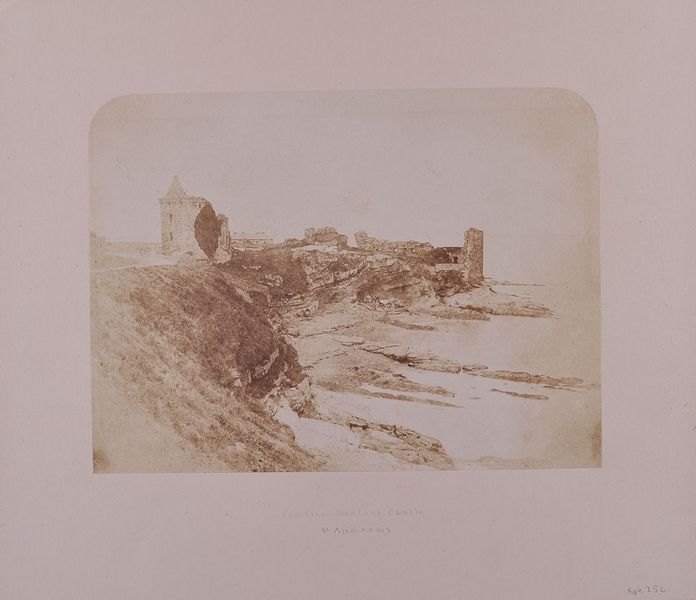
Titel: 'Cardinal Bealons Castle', St. Andrews
Künstler: David Octavius Hill
Standort: Hamburg
Institution: Museum für Kunst und Gewerbe Hamburg
Schlagwörter: meer, stadt, ort, dorf, foto, fotografie, photographie, stadtansicht, ruinen, photo, karton, castle, mer, sea, lichtbild, landschaftsphotographie, landschaftsfotografie, historische, st, bildwerke, angewandte und bildende kunst, hessische systematik, ruinenbild, schwarzweißpositivverfahren, silbersalzverfahren, schwarzweißfotografie, gebäude, örtlichkeit, straße, stätte, küste, kalotypie, talbotypie, andrews